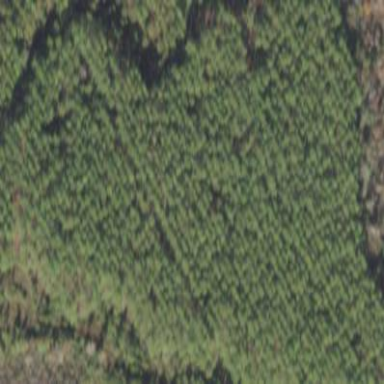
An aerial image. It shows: Forest area dominated by needle-leaved trees.